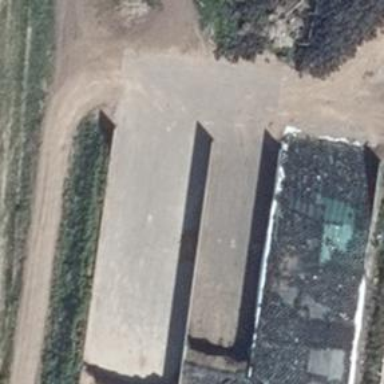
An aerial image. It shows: Bunker silo.